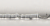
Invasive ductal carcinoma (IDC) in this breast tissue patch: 0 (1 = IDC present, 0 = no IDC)